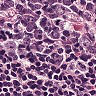
Metastatic tissue present: no